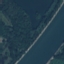
Land use / land cover: River